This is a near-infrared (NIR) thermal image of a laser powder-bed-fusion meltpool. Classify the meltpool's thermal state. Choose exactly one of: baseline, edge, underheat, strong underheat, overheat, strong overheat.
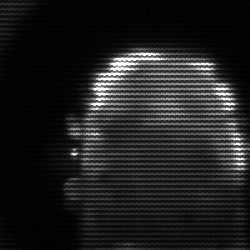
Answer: baseline